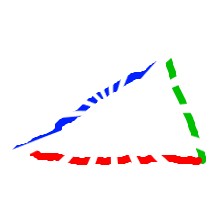
Shape: triangle